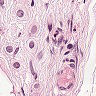
Metastatic tissue present: yes